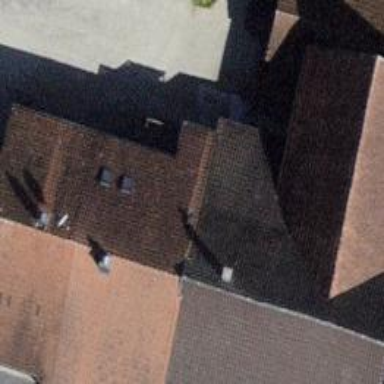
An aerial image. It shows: Terrace building.